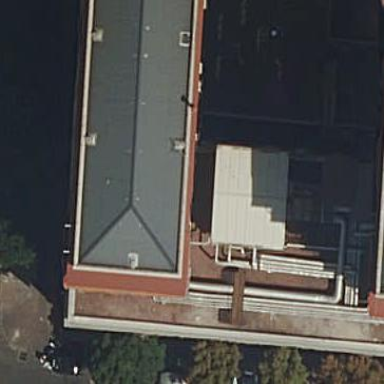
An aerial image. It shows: Part of building.